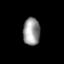
Tissue: prostate
Cell type: T cells
Senescence score: 0.7173
Nuclear area (px): 460
Mean DAPI intensity: 150.624